Question: i have a file upload and a function to load that file in a GridView. when i choose a excel file and click upload button , the file upload to directory but give following error on load. For .txt files , it works fine

'''
Private Function UploadCSVFile() As String
Try
If fileCSV.HasFile Then
strFileName = fileCSV.FileName
hdnFileName.Value = fileCSV.FileName
fileCSV.SaveAs(Server.MapPath(strDirectory) & strFileName)
Call LoadData(strFileName) // Gives error in this function
lblImportMsg.Text = "File saved succesfully!"
End If
Return strFileName
Catch ex As Exception
lblImportMsg.Text = ex.ToString
Return "None"
End Try
End Function
Private Sub LoadData(ByVal strFileName As String)
If Not strFileName = "" Then
ds = New DataSet
Dim strFilePath As String = Server.MapPath(strDirectory) '& strFileName
Dim cnn As New OleDb.OleDbConnection("Provider=Microsoft.Jet.OLEDB.4.0;Data Source=" & strFilePath & ";Extended Properties=Text;")
Dim da As New OleDb.OleDbDataAdapter("Select * from [" & strFileName & "]", cnn)
da.Fill(ds)
gvFileInfo.DataSource = ds.Tables(0)
gvFileInfo.DataBind()
End If
End Sub
'''
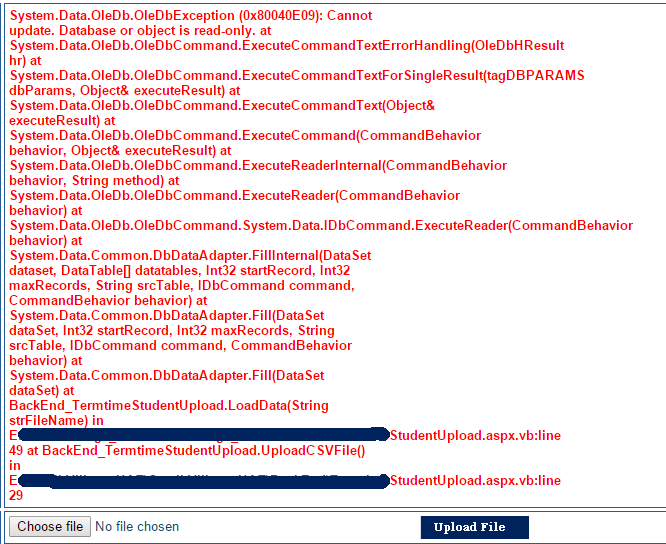
Answer: A xls file can be interpreted as a text file, as a csv file (text with commas).
But XLSX it's different. If you would replace .xlsx with .zip, you would see (winzip, winrar. atc) that it's plenty of internal files ... it's an Office Open XML SpreadsheetML File Format.
<URL>
To open XLSX files try another connection String, like so:
'''
Dim cnn As New OleDb.OleDbConnection("Provider=Microsoft.ACE.OLEDB.12.0;Data Source=Path_to_your_file.xlsx;Extended Properties='Excel 12.0 Xml;HDR=YES;IMEX=1'")
Dim ds As New DataSet
Dim da As New OleDb.OleDbDataAdapter("Select * from [Sheet1$]", cnn)
da.Fill(ds)
'''